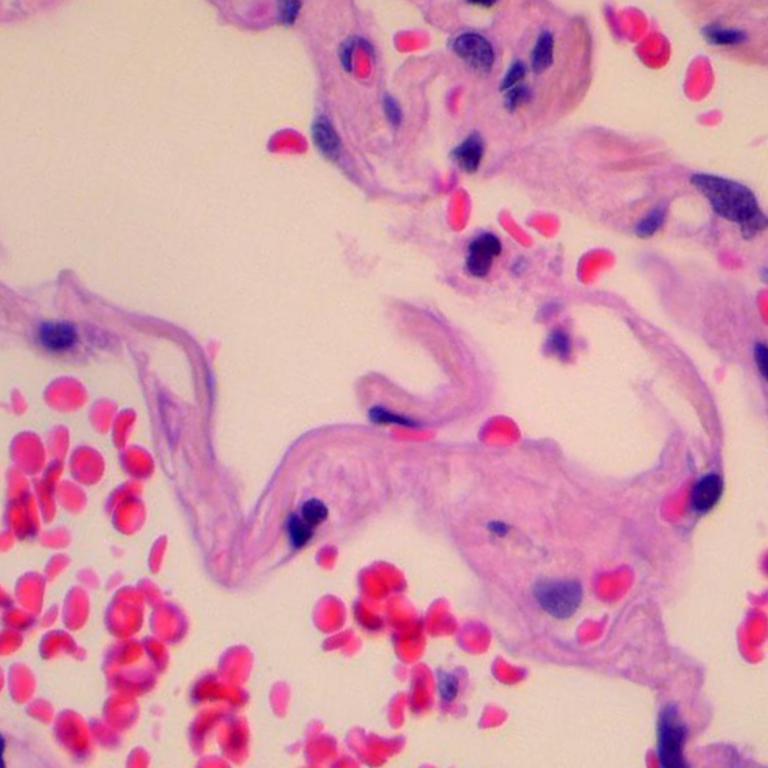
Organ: lung
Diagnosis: benign